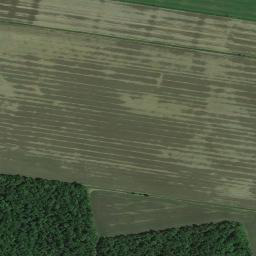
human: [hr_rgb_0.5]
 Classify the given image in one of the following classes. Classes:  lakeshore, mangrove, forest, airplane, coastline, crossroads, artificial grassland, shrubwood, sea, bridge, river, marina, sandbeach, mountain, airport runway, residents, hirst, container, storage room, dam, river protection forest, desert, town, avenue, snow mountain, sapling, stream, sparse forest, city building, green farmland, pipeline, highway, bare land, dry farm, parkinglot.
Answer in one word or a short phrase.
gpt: green farmland